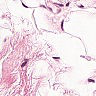
Metastatic tissue present: no